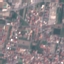
Land use / land cover class: Residential